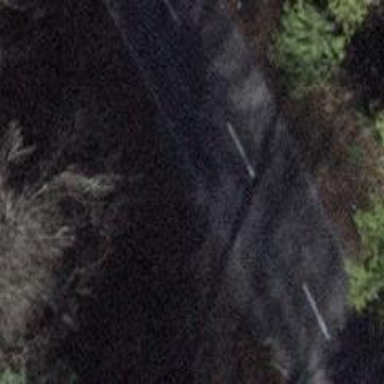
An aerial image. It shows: Tertiary road with asphalt surface.